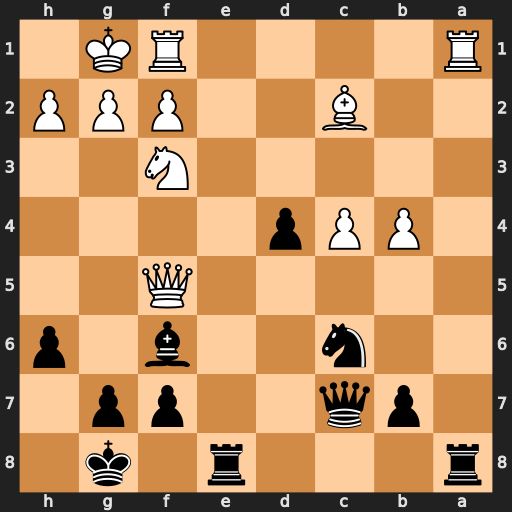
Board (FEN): r3r1k1/1pq2pp1/2n2b1p/5Q2/1PPp4/5N2/2B2PPP/R4RK1
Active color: b
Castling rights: -
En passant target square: -
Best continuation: Rxa1 Qh7+ Kf8 Rxa1 d3